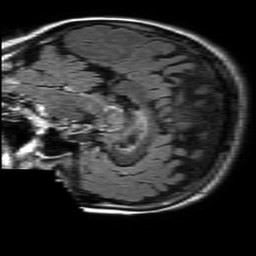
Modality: FLAIR
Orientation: sagittal
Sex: female
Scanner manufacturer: philips
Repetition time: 11 s
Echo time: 0.125 s